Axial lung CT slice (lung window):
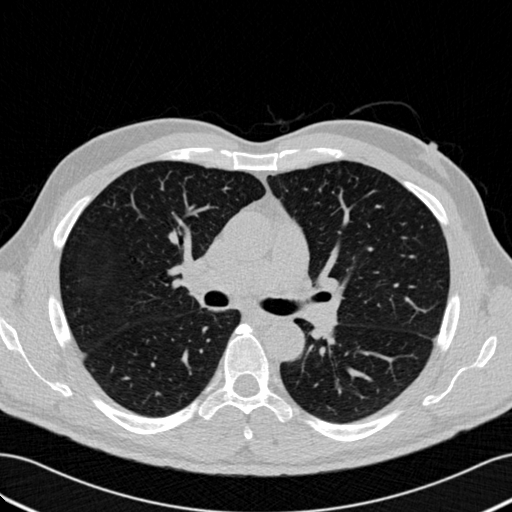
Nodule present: no